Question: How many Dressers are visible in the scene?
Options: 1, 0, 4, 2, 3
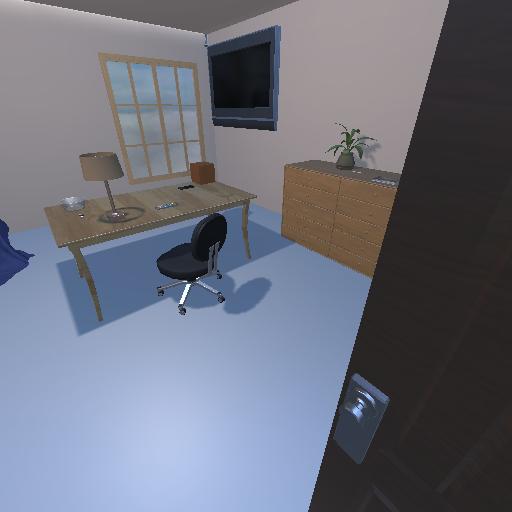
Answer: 1